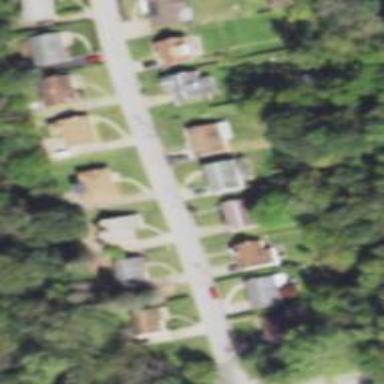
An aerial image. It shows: Driveway.